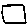
Label: square